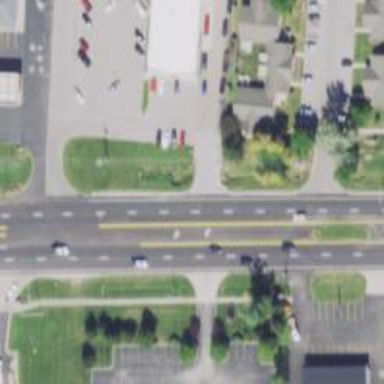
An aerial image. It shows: Primary road with asphalt surface.